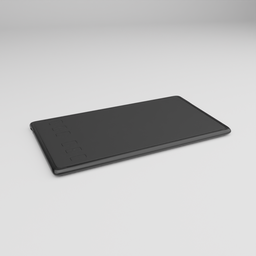
Label: electronics